Question: Using 'fullpage.sty' in a document preamble breaks latex preview by generating a full page preview images with page numbers. I.e., this code:
'''
#+LATEX_CLASS: article
#+LATEX_CLASS_OPTIONS: [a4paper]
#+LATEX_HEADER: \usepackage{fullpage}
\begin{equation}
E=mc^2
\end{equation}
'''
will generate the preview image:

How to exclude 'fullpage' package from LaTeX preview preamble? Also, is it a bug and needs a bug report?
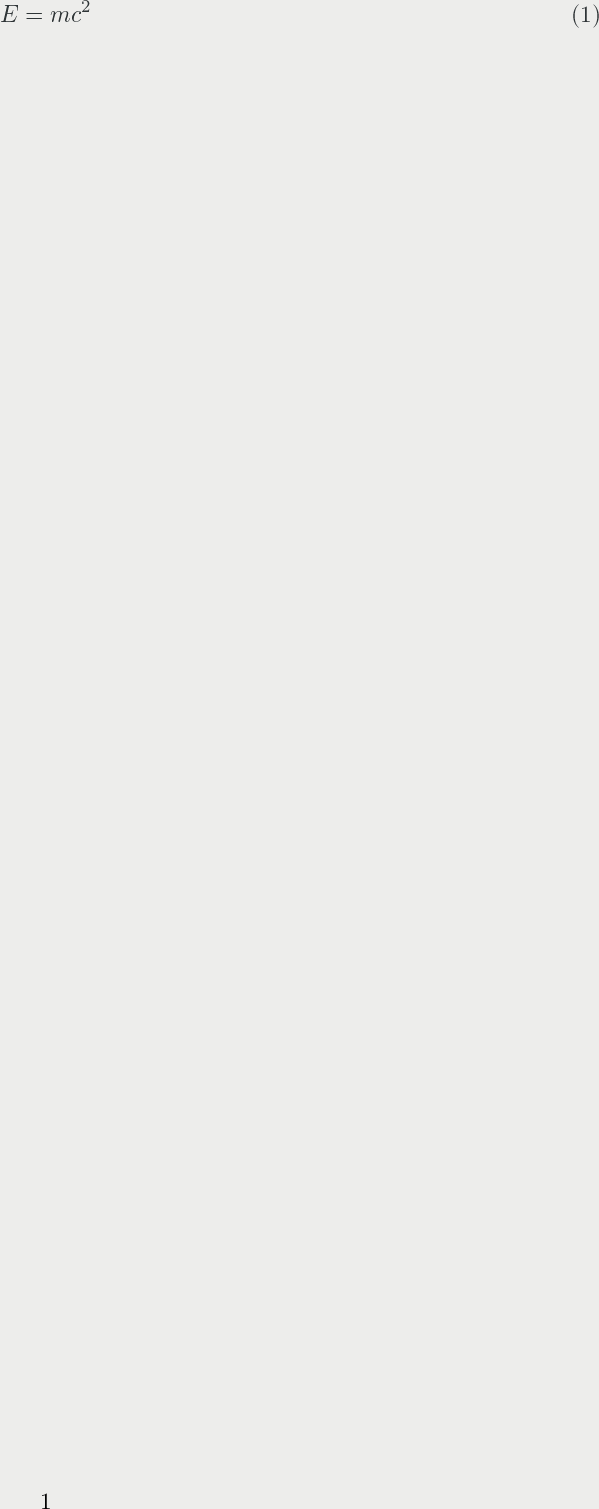
Answer: according to <URL> if you add the 'fullpage.sty' package to 'org-latex-packages-alist' in your emacs configuration file like so:
'''
(add-to-list 'org-latex-packages-alist '("" "fullpage" nil))
'''
it should use it for exporting but not for the preview.